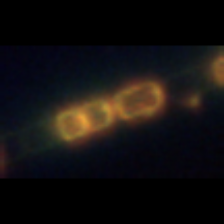
Taxon: Lauderia_Hemiaulus
Group: Diatoms